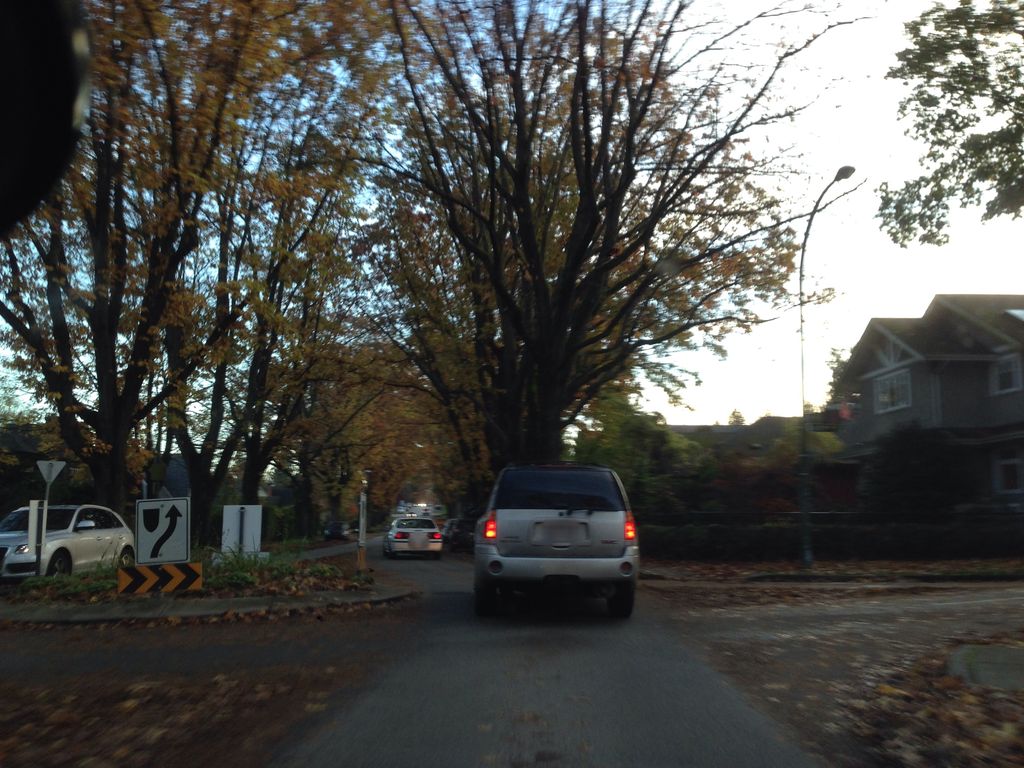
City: vancouver